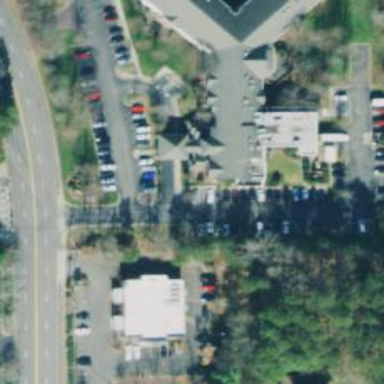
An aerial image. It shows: Hospital building.